Question: I wanna display a in my android app but when time picker displays it display current minute and hour but it can't set that it is or .
Snapshot of the code sample used to populate time Picker
'''
return new TimePickerDialog(this, timeSetListener,
c.get(Calendar.HOUR), c.get(Calendar.MINUTE), false);
'''

In the above image snap of time picker which display irrespective of the current or . I want in time picker it should display that whether it is or .
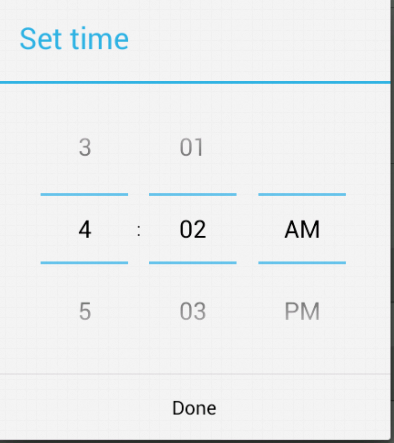
Answer: Use:
'''
Calendar.HOUR_OF_DAY
'''
Instead of
'''
Calendar.HOUR
'''